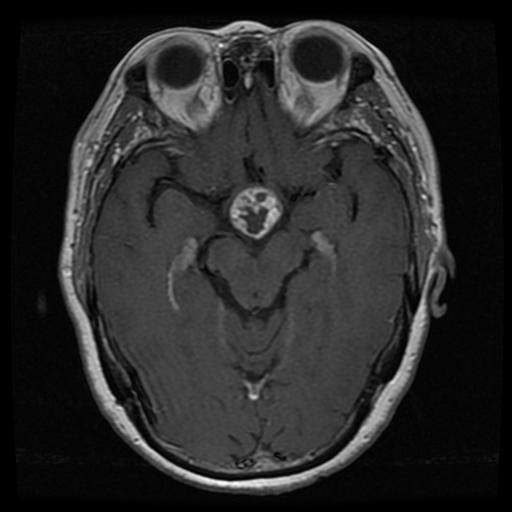
Label: pituitary